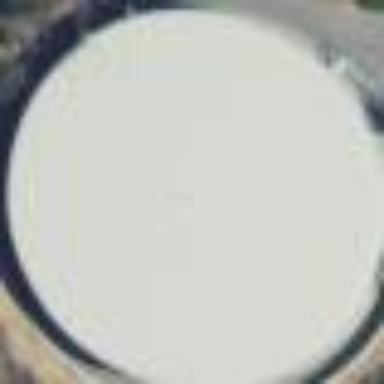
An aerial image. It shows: Storage tank used for holding water.